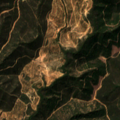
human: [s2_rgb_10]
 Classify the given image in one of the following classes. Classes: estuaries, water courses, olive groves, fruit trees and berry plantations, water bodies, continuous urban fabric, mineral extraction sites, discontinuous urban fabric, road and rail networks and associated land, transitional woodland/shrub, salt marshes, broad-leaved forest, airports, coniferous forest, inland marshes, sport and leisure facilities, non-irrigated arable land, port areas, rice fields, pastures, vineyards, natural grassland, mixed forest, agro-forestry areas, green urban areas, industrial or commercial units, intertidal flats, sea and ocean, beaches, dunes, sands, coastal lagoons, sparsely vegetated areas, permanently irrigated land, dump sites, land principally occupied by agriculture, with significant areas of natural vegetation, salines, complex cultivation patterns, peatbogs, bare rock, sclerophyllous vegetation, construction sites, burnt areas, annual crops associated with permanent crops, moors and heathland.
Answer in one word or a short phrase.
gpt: sclerophyllous vegetation, transitional woodland/shrub